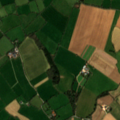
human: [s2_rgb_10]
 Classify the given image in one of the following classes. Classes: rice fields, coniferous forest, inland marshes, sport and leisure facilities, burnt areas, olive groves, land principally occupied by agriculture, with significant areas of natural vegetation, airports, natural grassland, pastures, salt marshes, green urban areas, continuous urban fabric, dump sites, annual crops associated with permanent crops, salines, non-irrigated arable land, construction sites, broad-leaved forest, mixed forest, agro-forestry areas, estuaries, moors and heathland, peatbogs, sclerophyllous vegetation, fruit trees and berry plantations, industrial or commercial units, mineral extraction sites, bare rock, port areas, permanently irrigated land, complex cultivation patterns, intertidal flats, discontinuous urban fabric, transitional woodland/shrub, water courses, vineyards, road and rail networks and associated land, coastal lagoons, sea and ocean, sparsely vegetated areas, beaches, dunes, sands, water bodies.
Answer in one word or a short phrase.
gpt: non-irrigated arable land, pastures